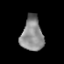
Tissue: prostate
Cell type: Endothelial cells
Senescence score: 0.7267
Nuclear area (px): 735
Mean DAPI intensity: 138.52